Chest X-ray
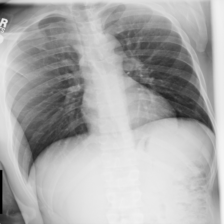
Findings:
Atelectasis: negative
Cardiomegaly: negative
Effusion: negative
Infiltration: negative
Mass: negative
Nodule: negative
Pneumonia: negative
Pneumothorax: negative
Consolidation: negative
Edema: negative
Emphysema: negative
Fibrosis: negative
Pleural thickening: negative
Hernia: negative